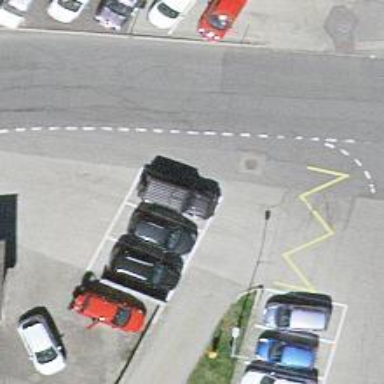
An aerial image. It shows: Parking area with surface.